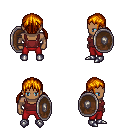
a pixel art fantasy rpg character, male body template, human, dark skin, maroon pirate shirt, red pants, dark blonde twin-tailed hairstyle, metal boots, shield, four views (front, back, left, right), 2x2 character sprite sheet, small pixel art, hard edges, no anti-aliasing